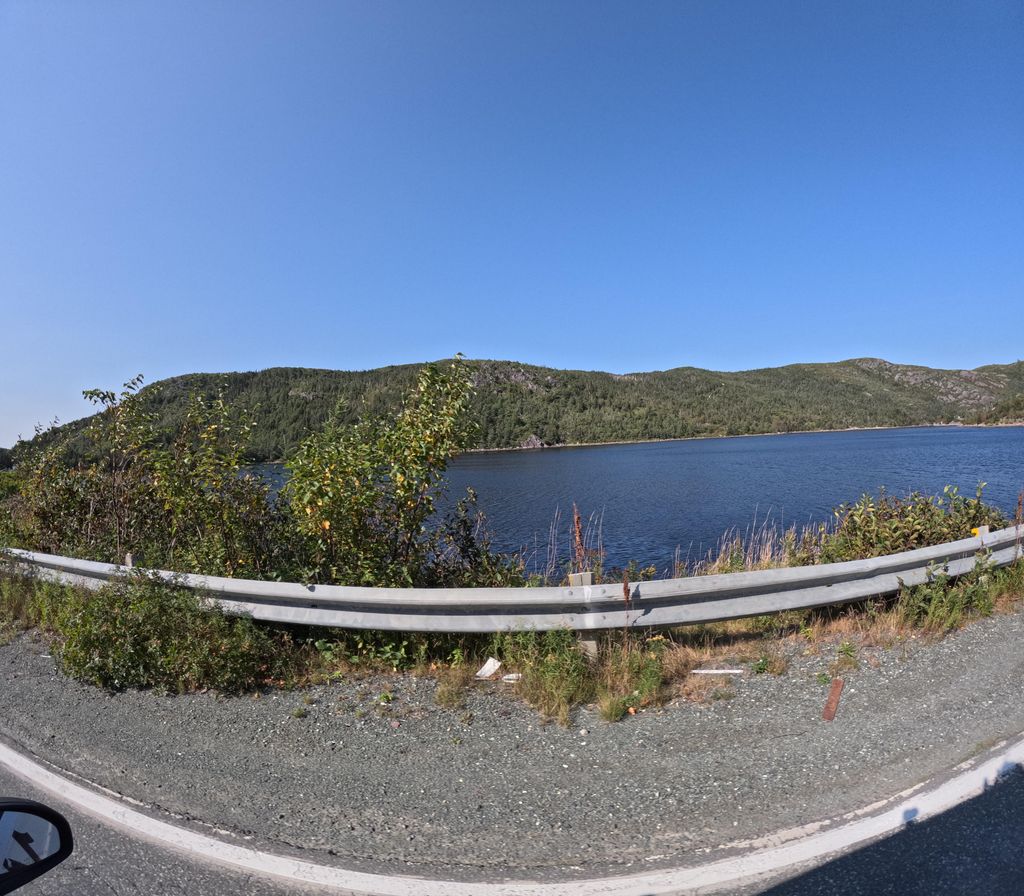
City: st_johns